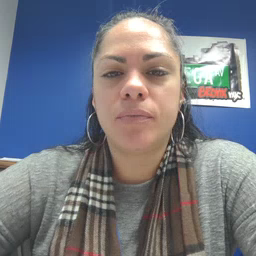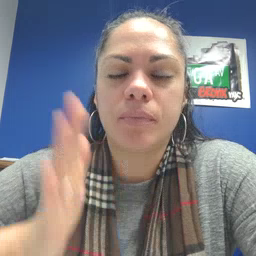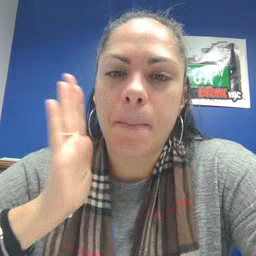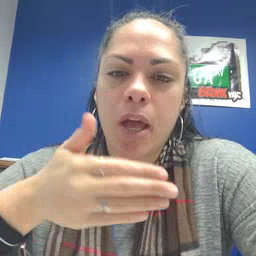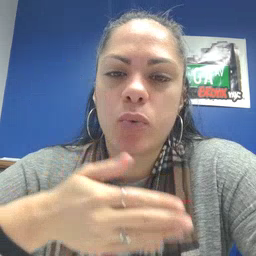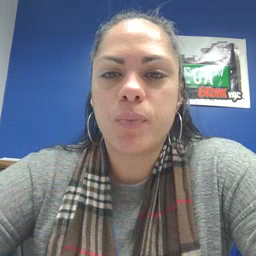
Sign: bedroom